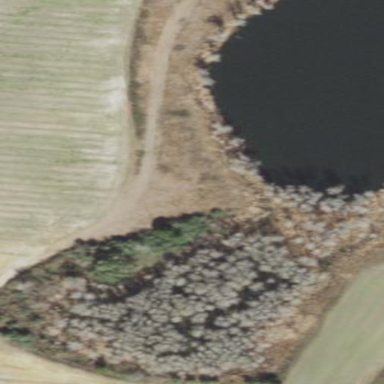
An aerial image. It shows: Swamp in wetland area.